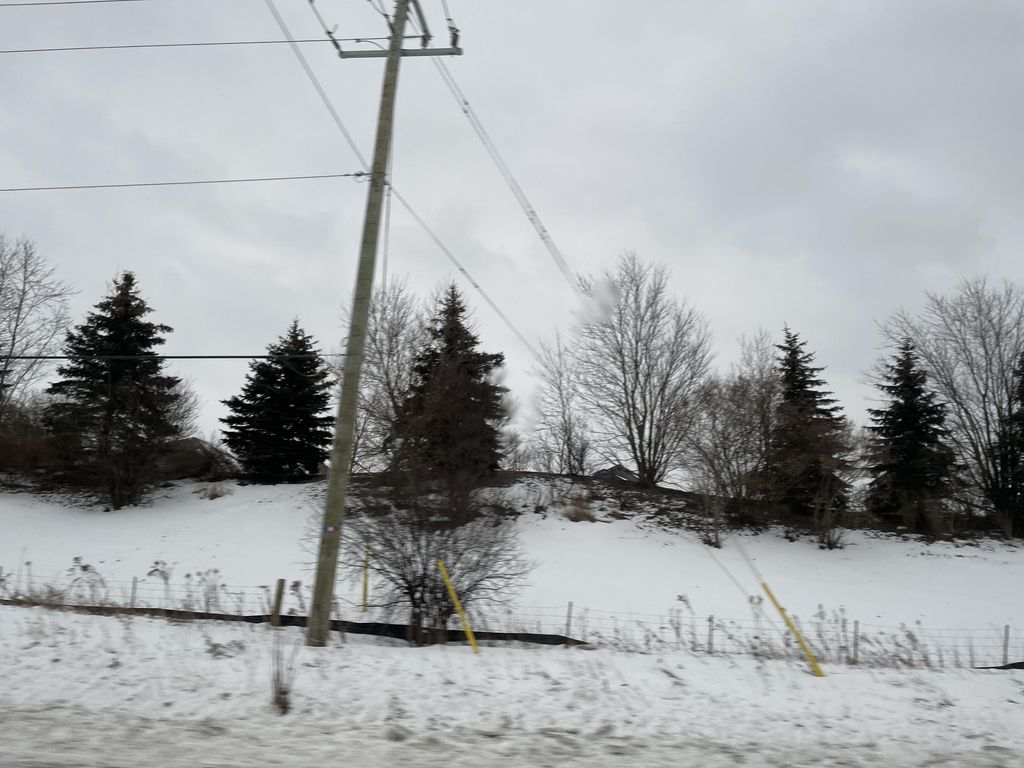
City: kitchener-waterloo